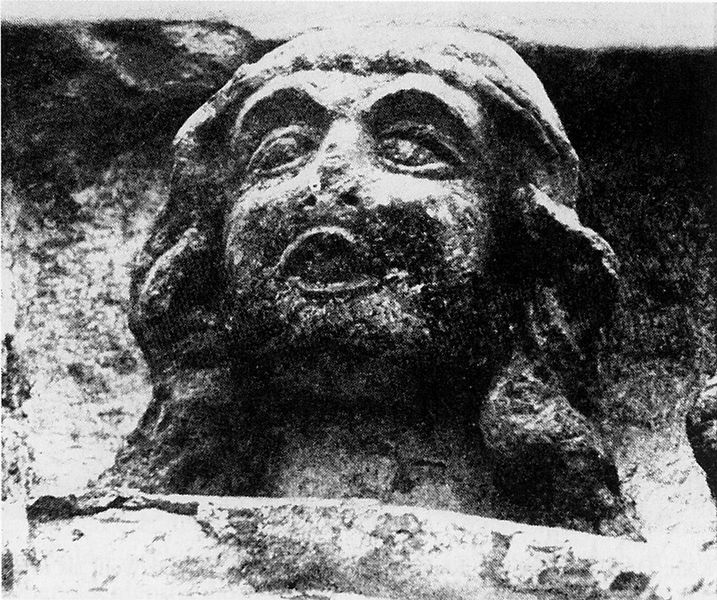
Titel: Kölner Dom St. Peter und Maria
Standort: Köln, Dom (EU - D - NRW)
Schlagwörter: kopf, frau, mund, nase, augen, gesicht, stein, figur, haare, locken, relief, bildhauerei, foto, offen, zerstört, bildhauer, defekt, steinhauer